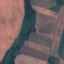
Label: AnnualCrop